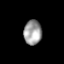
Tissue: skin
Cell type: Epithelial cells
Senescence score: 0.8278
Nuclear area (px): 429
Mean DAPI intensity: 159.599